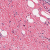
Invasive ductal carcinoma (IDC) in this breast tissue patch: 0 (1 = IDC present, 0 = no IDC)